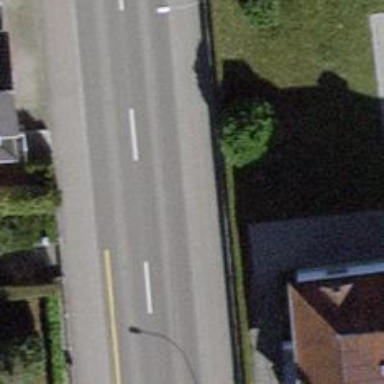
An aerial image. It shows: Asphalt road classified as tertiary.